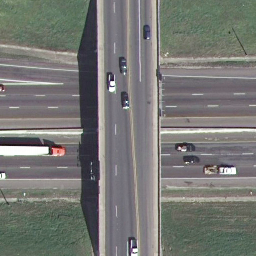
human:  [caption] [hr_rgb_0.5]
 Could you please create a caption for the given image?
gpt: A road go across another roads vertically with some cars on the roads .

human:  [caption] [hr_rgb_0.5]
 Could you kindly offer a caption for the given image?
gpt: An overpass with a road go across another roads vertically with some cars on the roads .

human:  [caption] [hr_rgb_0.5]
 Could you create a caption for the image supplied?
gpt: An overpass with a road go across another roads vertically with lawn surounded .

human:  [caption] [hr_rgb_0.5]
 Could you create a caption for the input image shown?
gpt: An overpass with a road go across another roads vertically .

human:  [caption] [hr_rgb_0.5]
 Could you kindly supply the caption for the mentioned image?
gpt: A road go across another roads with lawn surounded .